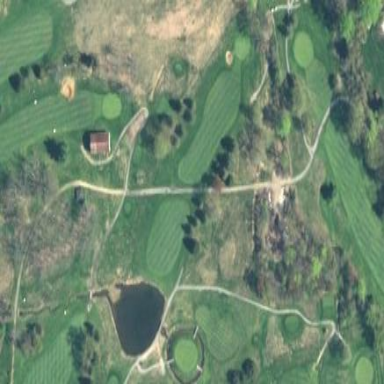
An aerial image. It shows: Golf fairway surrounded by grass.